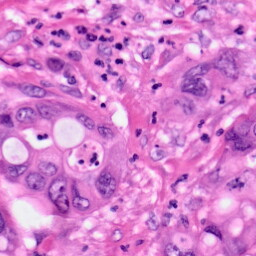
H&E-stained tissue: Pancreatic